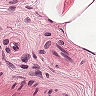
Metastatic tissue present: no